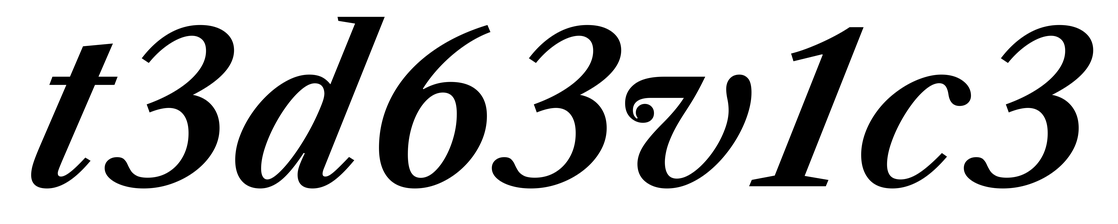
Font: LibreCaslonText-Italic_SemiBold_Italic